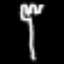
Label: fork